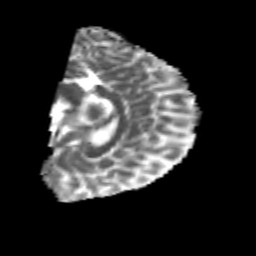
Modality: MD
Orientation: sagittal
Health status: healthy
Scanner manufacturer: philips
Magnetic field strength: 3 T
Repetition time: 6.964 s
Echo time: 0.092 s